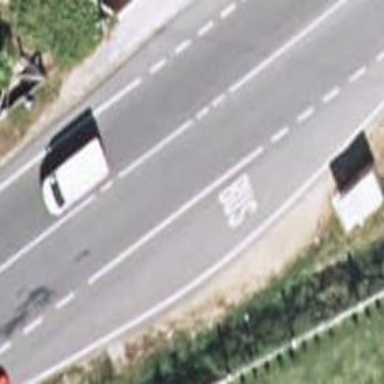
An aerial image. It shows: Bus stop along the road.